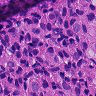
Metastatic tissue present: yes